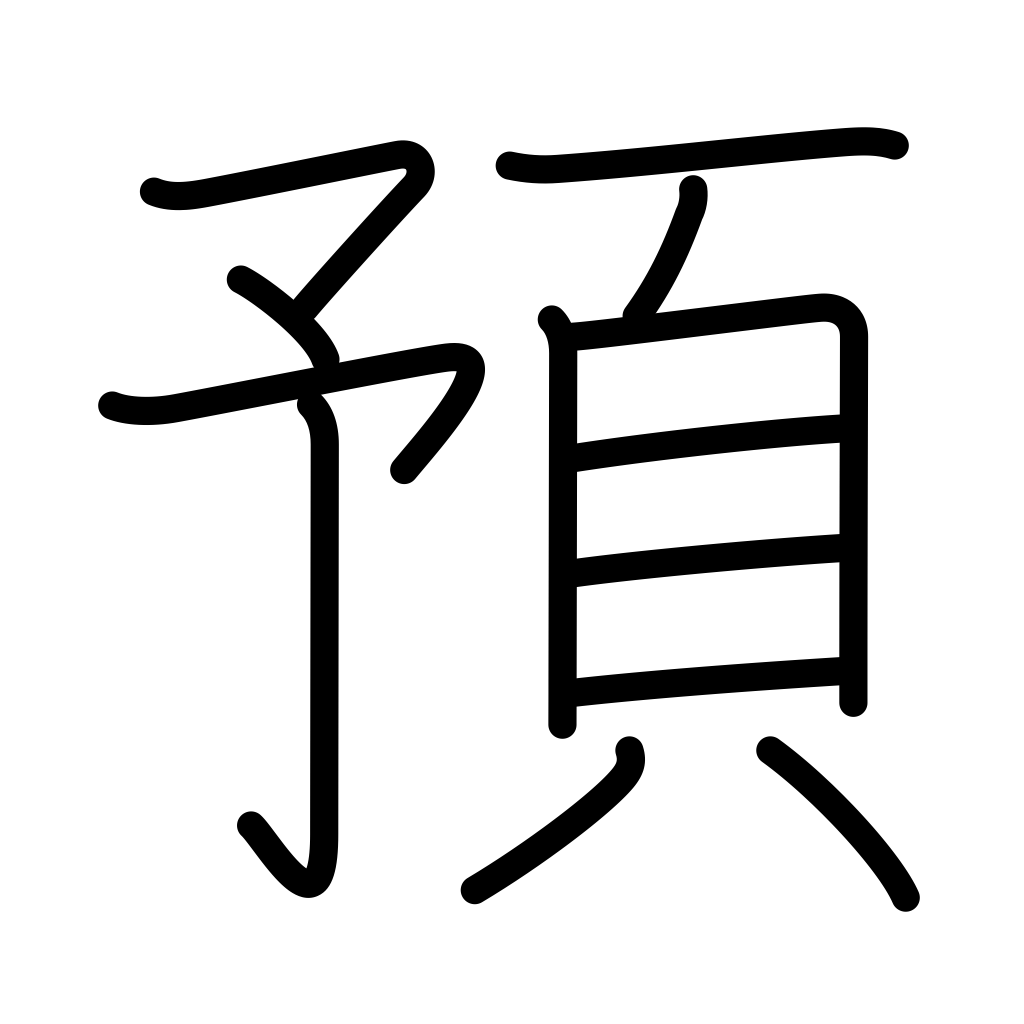
Meaning: deposit, custody, leave with, entrust to